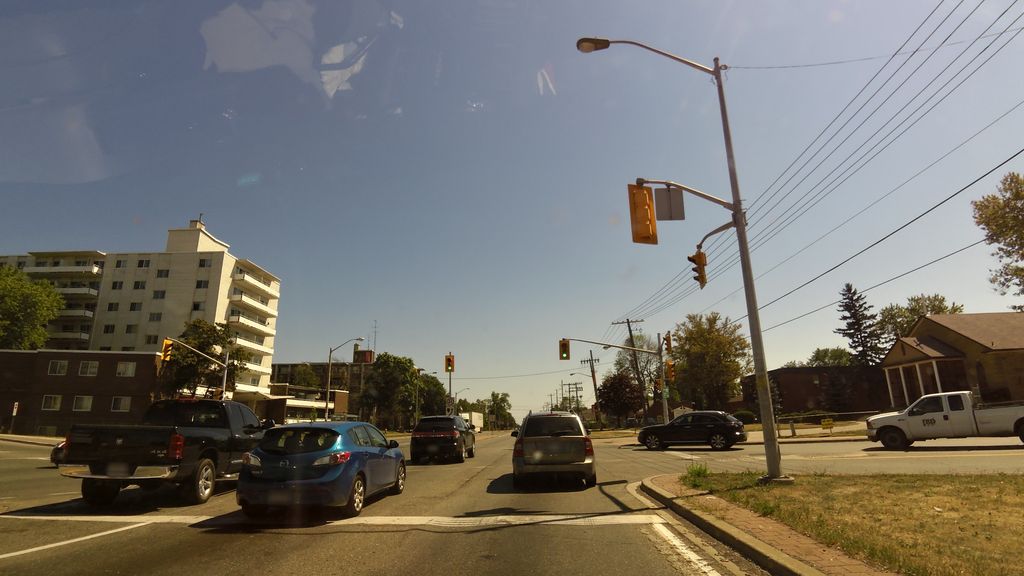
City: toronto